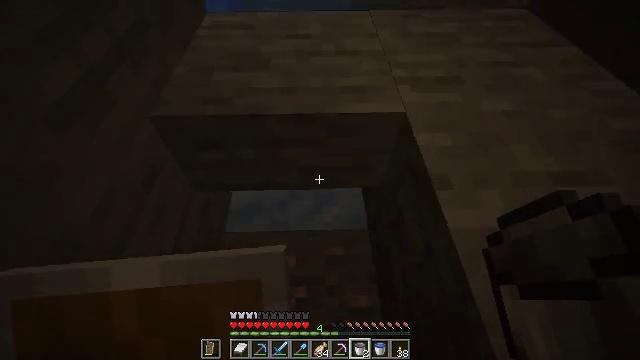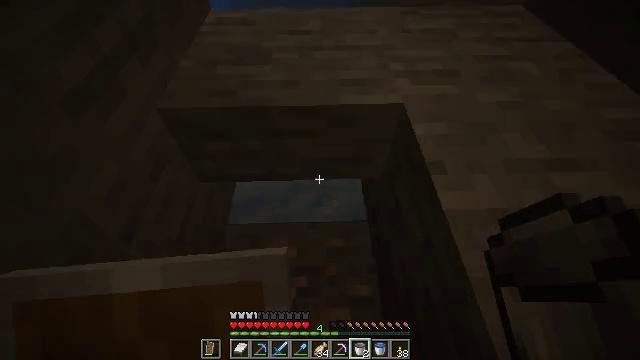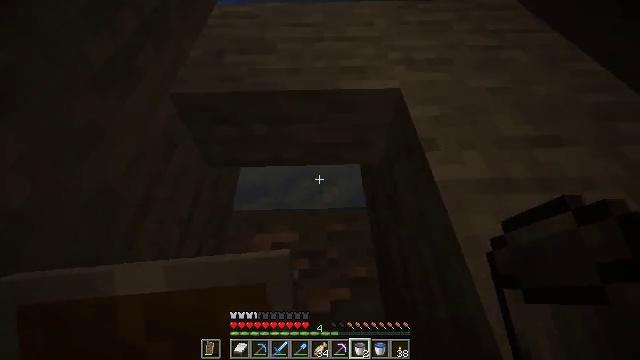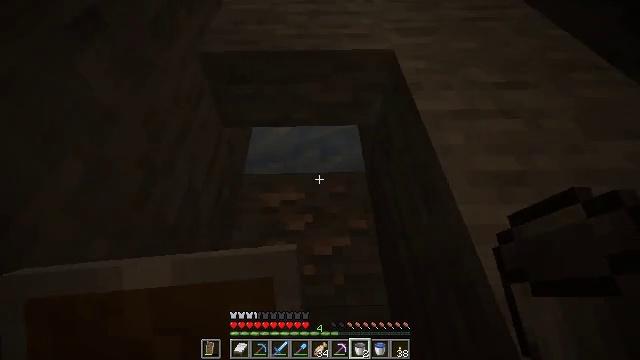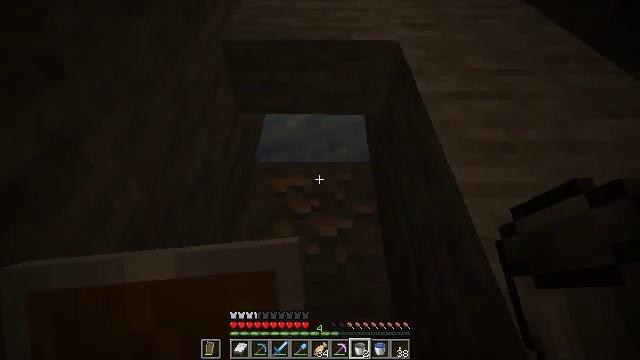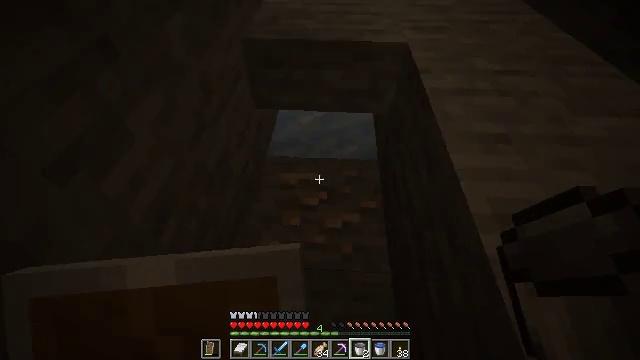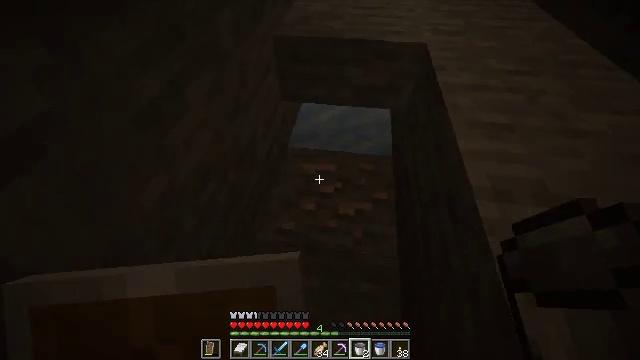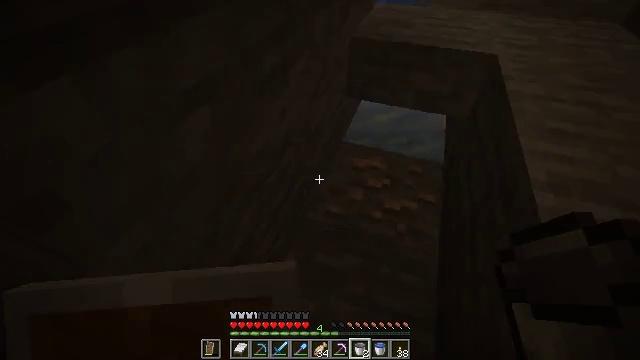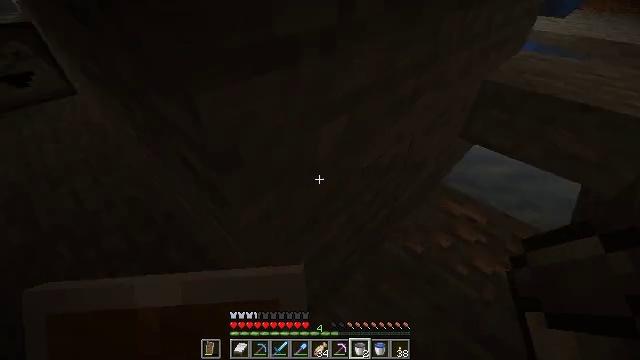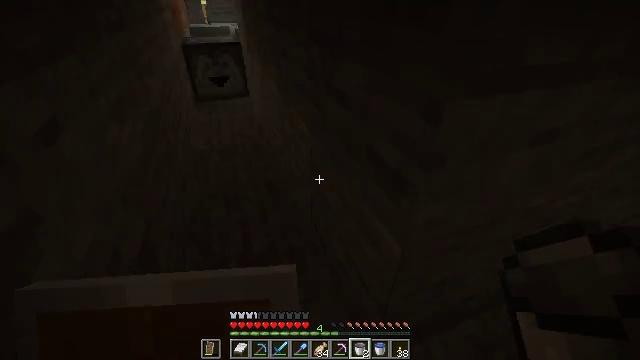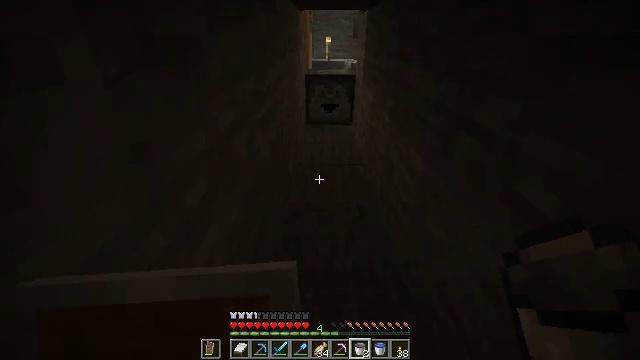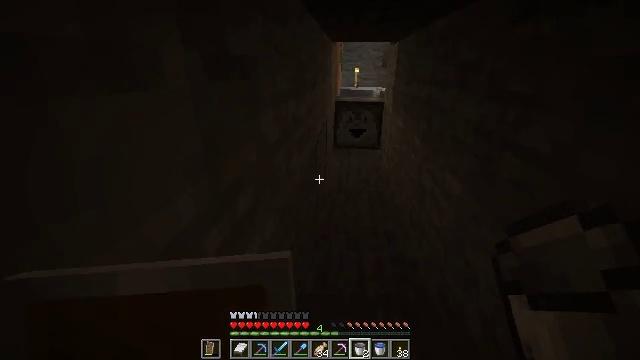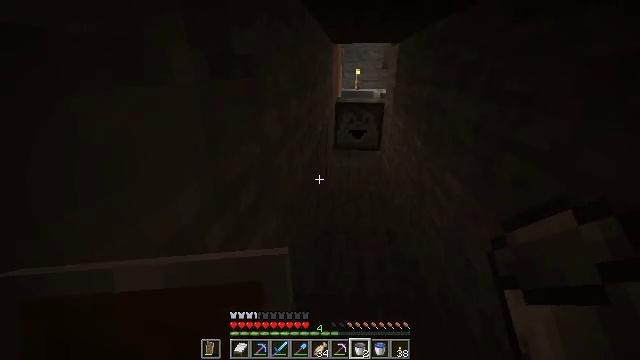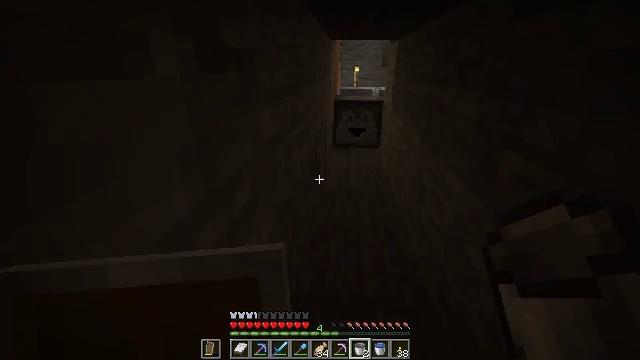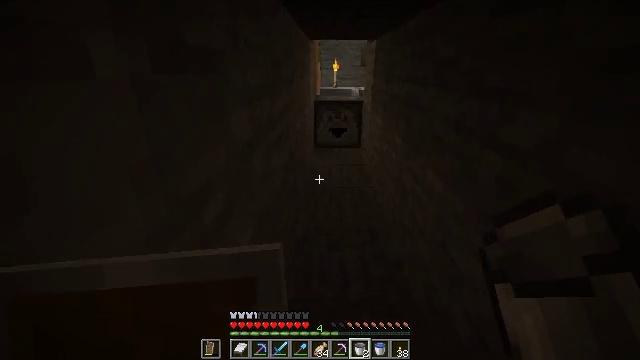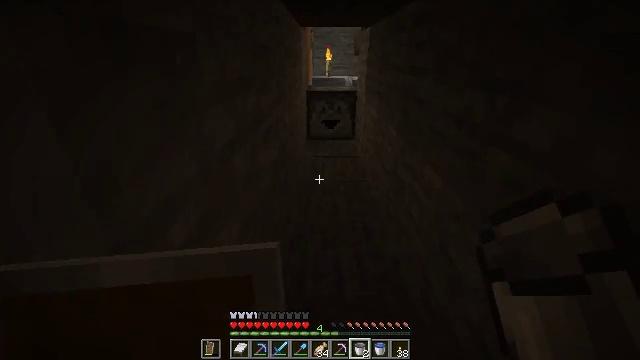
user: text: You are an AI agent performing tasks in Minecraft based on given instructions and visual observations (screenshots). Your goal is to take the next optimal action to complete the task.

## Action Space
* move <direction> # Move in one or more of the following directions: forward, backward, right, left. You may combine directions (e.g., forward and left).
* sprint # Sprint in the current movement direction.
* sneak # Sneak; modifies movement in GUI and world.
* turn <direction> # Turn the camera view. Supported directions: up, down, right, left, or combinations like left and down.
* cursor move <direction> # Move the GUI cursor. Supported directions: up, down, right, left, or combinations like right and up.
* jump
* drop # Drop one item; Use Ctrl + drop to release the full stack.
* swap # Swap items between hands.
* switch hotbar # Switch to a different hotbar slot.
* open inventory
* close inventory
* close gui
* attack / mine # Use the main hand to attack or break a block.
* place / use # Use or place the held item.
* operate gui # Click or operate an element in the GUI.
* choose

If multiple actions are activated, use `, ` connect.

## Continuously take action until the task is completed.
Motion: motion action
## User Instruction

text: Attack the dropper to dismantle it.
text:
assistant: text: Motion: move back
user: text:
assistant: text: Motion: move back
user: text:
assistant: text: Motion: move back
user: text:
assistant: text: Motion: move back, turn left and up
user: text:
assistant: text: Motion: move back, turn left and up
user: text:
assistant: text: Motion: move back and move left, turn left and up
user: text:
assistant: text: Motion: move back and move left, turn left and up
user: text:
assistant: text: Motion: move back and move left, turn left and up
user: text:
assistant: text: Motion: move back and move left, turn left and up
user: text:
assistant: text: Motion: move left, turn left and up
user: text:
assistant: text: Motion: move left, turn left and up
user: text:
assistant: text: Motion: move left
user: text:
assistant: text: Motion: move forward and move left
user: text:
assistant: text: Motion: move forward and move left, turn right
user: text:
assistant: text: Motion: move forward and move left, turn right and down
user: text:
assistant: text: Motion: move forward and move left, turn right
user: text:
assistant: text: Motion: move forward, turn right and up
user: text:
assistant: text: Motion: move forward
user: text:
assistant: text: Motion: move forward
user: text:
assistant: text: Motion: move forward
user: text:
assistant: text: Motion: move forward
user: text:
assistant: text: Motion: move forward, turn left
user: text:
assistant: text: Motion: move forward
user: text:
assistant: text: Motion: move forward
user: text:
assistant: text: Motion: move forward
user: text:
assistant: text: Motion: move forward
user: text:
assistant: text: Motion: move forward
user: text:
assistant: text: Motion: move forward
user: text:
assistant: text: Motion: move forward
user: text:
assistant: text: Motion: no_op